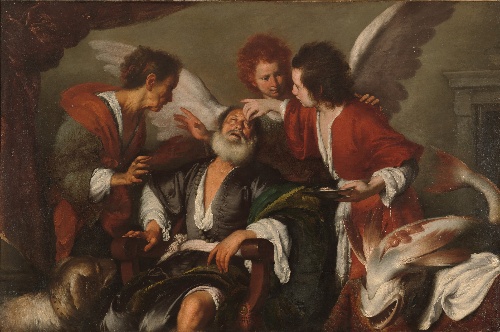
Title: Tobias Curing His Father's Blindness
Artist: Bernardo Strozzi
Artist bio: Italian, Genoa 1581–1644 Venice
Date: 1630–35
Object type: Painting
Classification: Paintings
Medium: Oil on canvas
Dimensions: 57 1/2 x 88 in. (146.1 x 223.5 cm)
Department: European Paintings
Credit line: Purchase, Mary Wetmore Shively Bequest, in memory of her husband, Henry L. Shively, M.D., 1957
Accession year: 1957
Repository: Metropolitan Museum of Art, New York, NY
Tags: Men|Women|Dogs|Angels|Fish